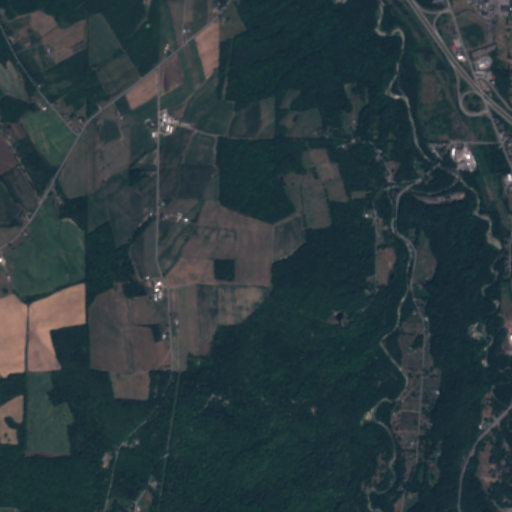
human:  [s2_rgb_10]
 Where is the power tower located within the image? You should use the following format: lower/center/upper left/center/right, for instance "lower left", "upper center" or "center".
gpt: The power tower is located in the upper right of the image.
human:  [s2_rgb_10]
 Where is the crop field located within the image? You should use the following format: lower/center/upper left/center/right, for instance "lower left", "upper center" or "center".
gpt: There is no crop field in the image.